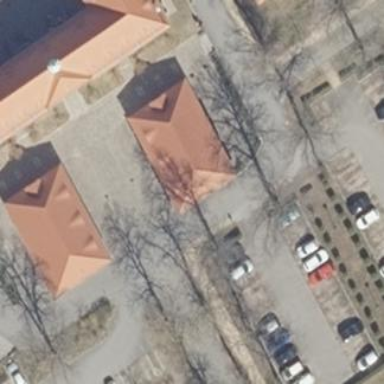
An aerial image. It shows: Hipped-roof kindergarten with roof tiles.